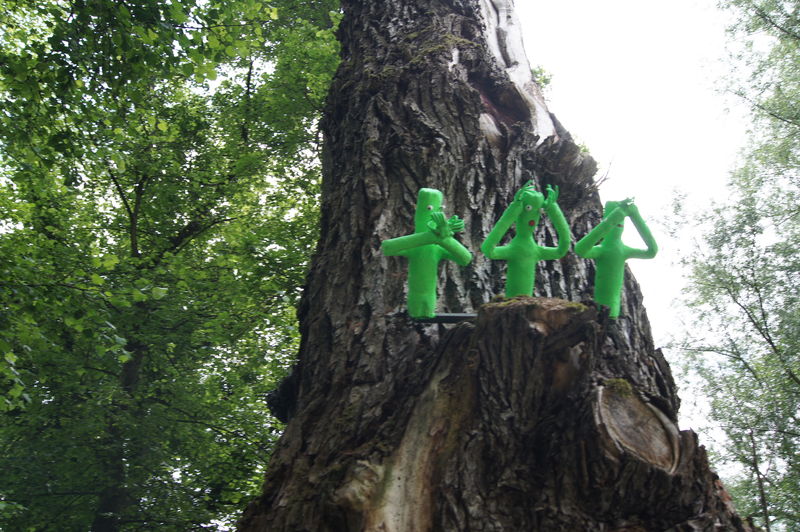
Titel: Installation
Standort: München
Schlagwörter: baum, himmel, laub, bäume, grün, äste, hell, köpfe, licht, arme, hände, natur, stamm, drei, krone, schweigen, rinde, männchen, schreck, hören, sagen, weisheiten